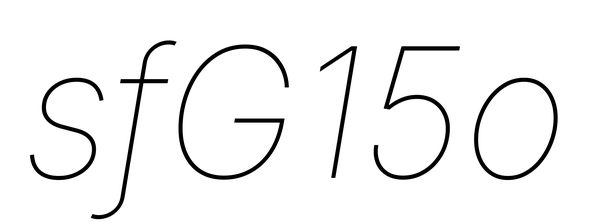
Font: Inter-Italic_Thin_Italic